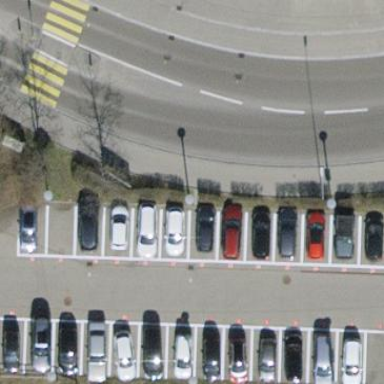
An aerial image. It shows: Street-side parking lot with asphalt surface. It is equipped with park and ride facility.